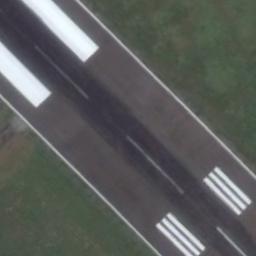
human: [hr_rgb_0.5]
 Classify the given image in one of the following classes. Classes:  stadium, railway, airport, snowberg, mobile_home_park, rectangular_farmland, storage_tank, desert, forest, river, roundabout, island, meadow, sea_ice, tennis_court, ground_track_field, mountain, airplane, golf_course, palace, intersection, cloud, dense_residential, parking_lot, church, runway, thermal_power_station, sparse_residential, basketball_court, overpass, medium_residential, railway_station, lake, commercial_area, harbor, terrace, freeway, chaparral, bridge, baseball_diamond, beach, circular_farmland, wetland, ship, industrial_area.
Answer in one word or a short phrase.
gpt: runway